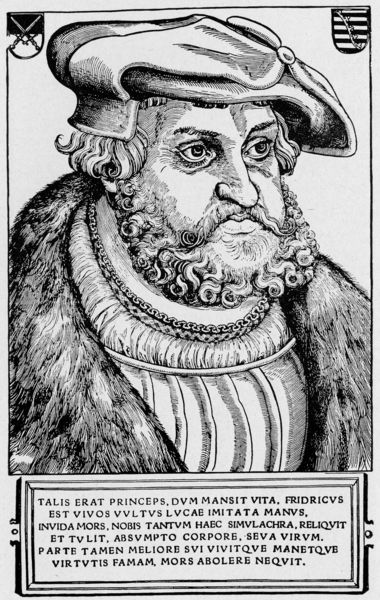
Titel: Bildnis von Friedrich III dem Weisen, Kurfürst von Sachsen
Künstler: Lucas d.Ä. Cranach
Institution: (Seriendruck)
Schlagwörter: mann, schatten, brust, frisur, hut, mund, nase, ohr, profil, stirn, zeichnung, blick, tier, haube, bart, hemd, kappe, mütze, schnurrbart, augen, falten, gesicht, kleidung, kragen, pelz, rahmen, vollbart, bildnis, portrait, porträt, gewand, haare, mantel, adel, knopf, krone, lippen, locken, ohren, renaissance, fell, holzschnitt, schrift, kette, graphik, friedrich, kaiser, könig, tafel, inschrift, grimmig, streifen, schnauzer, schild, druck, radierung, stich, titel, lockig, seite, schwarzweiß, schwerter, text, beschriftung, herrscher, krause, kasten, wappen, serie, barett, pelzkragen, mittelalter, wams, krage, luther, dürer, karl, orh, fellkragen, latein, lateinisch, sachsen, rechen, schlapphut, portäit, vita, kapitalis, zobel, fuchsschwanz, talis, gmann, mannomann, wo habt ihr die denn alle her, katein, klette, fridricus